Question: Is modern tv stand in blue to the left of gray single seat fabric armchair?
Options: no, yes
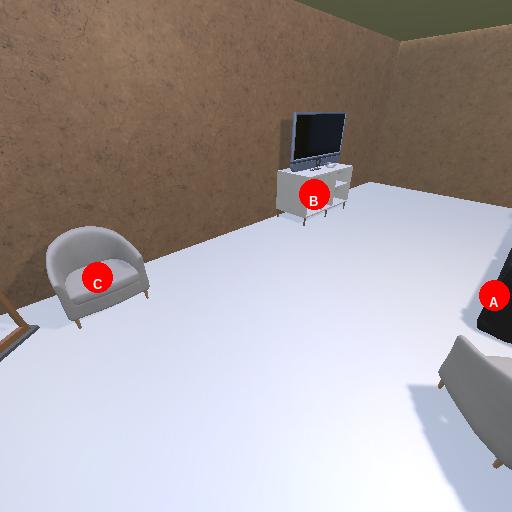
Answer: no